Interaction volume radius: 5 \u00c5
Interaction volume height: 45 \u00c5
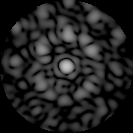
Disorder parameter: 0.5713